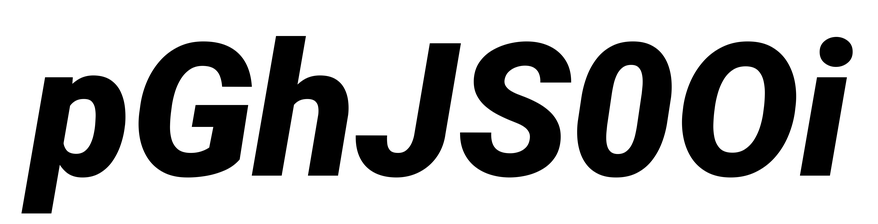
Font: Roboto-Italic_Black_Italic